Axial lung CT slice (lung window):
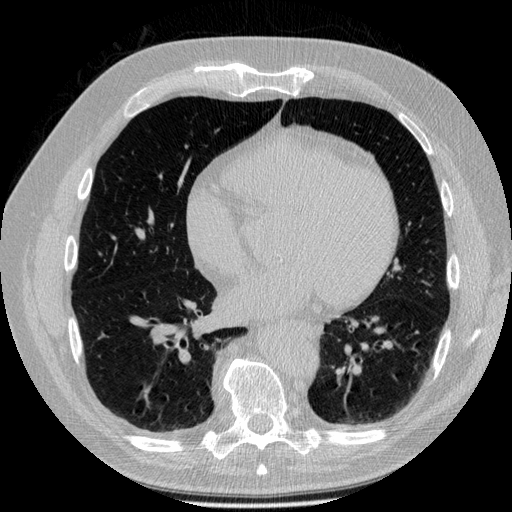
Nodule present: no